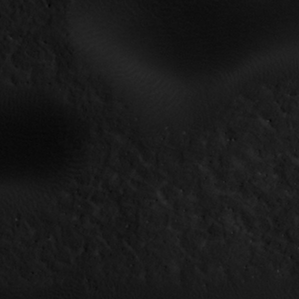
Label: non_frost